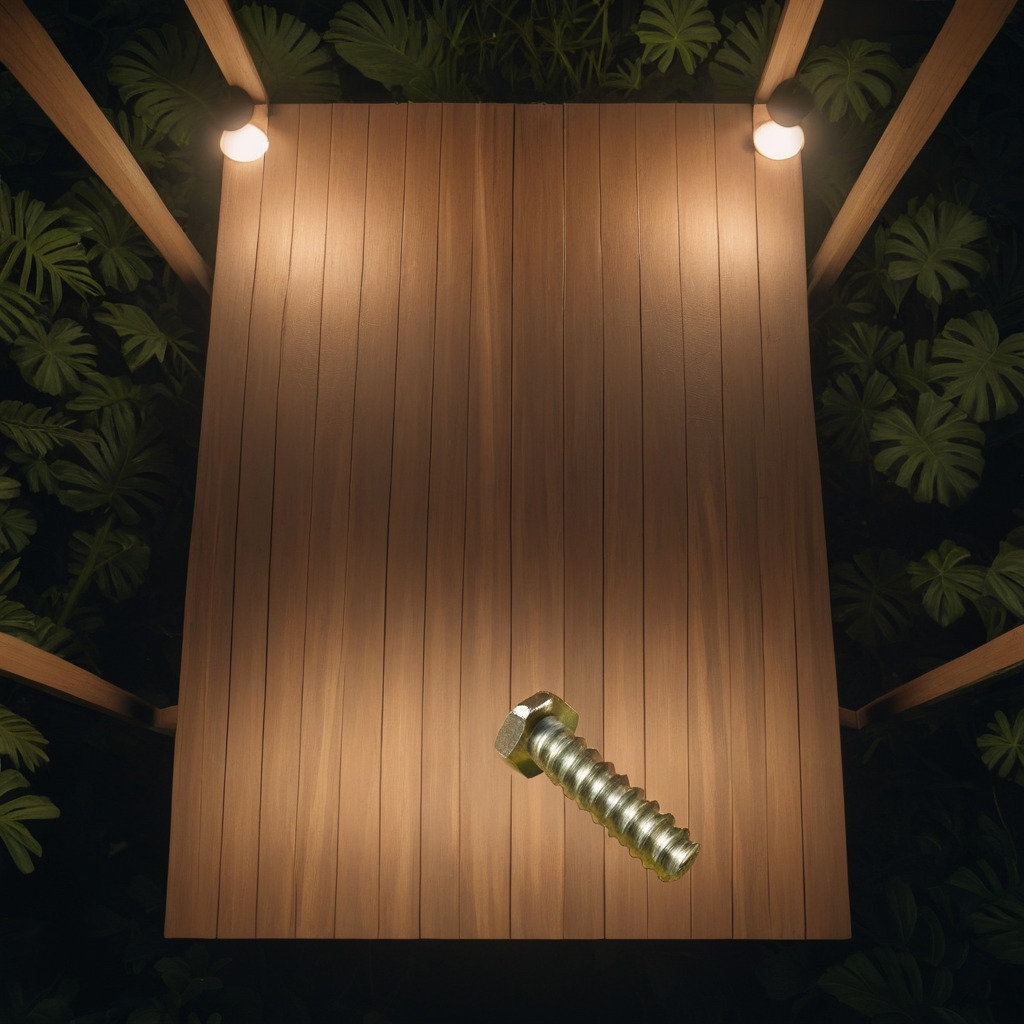
A metal screw is lying on a wooden table inside a jungle field workshop tent at night.